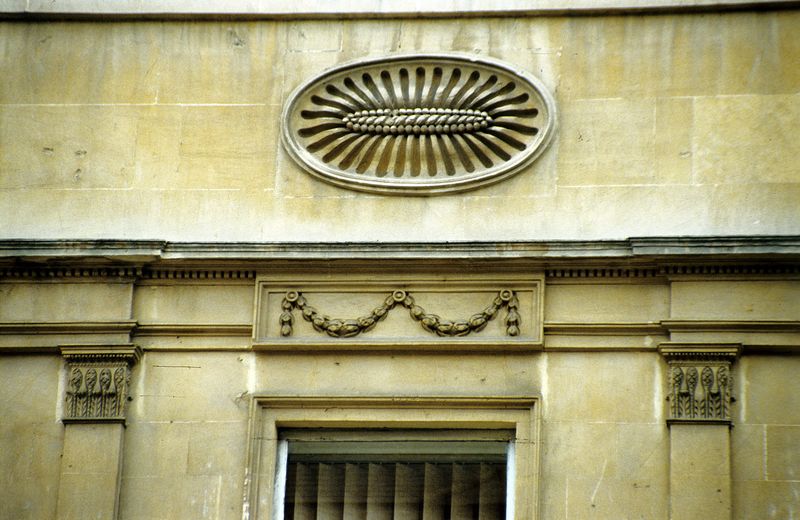
Titel: Südseite, Northumberland Buildings, Bauplastik am Mittelrisalit
Künstler: Thomas Baldwin
Standort: Bath
Institution: Queens Square
Schlagwörter: weiß, gelb, ocker, sand, stadt, blume, fenster, glas, grau, hell, marmor, pfeiler, profil, schmuck, schwarz, symbol, säule, säulen, tür, gebäude, haus, beige, muster, ornament, wand, architektur, lang, rahmen, stein, steine, vorhang, sonne, klassizismus, girlande, pflanze, borte, oval, rund, relief, ansicht, fassade, kette, mauer, linien, pilaster, querformat, vorsprung, dekoration, jugendstil, zopf, detail, dekor, floral, verzierung, streifen, türrahmen, stuck, glatt, tor, foto, fotografie, photographie, eingang, fugen, außen, medaillon, rechteck, denkmal, mauerwerk, jalousie, türstock, architrav, kapitelle, kapitell, ranke, photo, wandschmuck, fries, aussenansicht, portal, geometrisch, sims, gesims, quader, sandstein, farbfoto, rosette, stone, struktur, building, historismus, geschosse, tempel, konsole, zierde, empire, decoration, zierleiste, knubbel, rillen, geschoss, kapitel, gebälk, verziehrung, ghirlande, lisene, gemauert, neoklassizismus, rocaille, zahnfries, bricks, fenstersturz, radial, rossette, rollo, attikazone, steinee, wadn, deteil, türsturz, lamellen, oenamente, frieß, mauerwekr, schmuckelement, bfoto